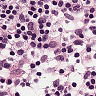
Metastatic tissue present: no